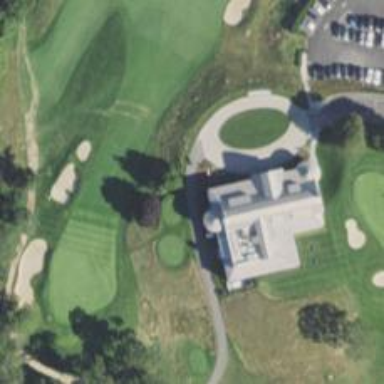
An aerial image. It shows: Service road designated as golf cart path.